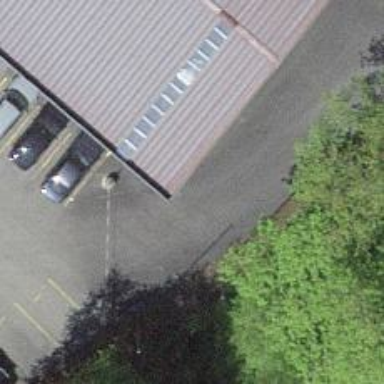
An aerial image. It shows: Parking aisle designated as service road.